Field crop: tomato
Growth stage: 2
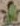
Species: solanum